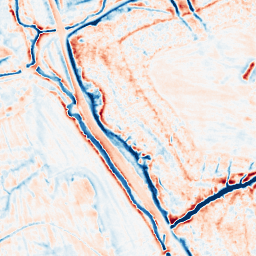
Category: multiscale
Decomposition family: dog_multiscale
Decomposition parameters: sigma_ratio: 1.6
n_scales: 4
base_sigma: 0.5
Upsampling method: sinc_blackman
Upsampling parameters: scale: 2
kernel_size: 8
Upsampling scale: 2